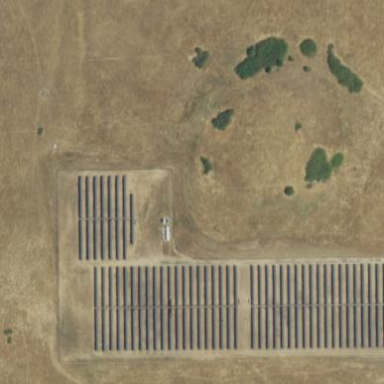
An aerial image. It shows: Solar power plant utilizing photovoltaic technology to produce electricity.